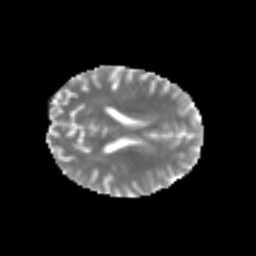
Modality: MD
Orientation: axial
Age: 25
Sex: male
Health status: healthy